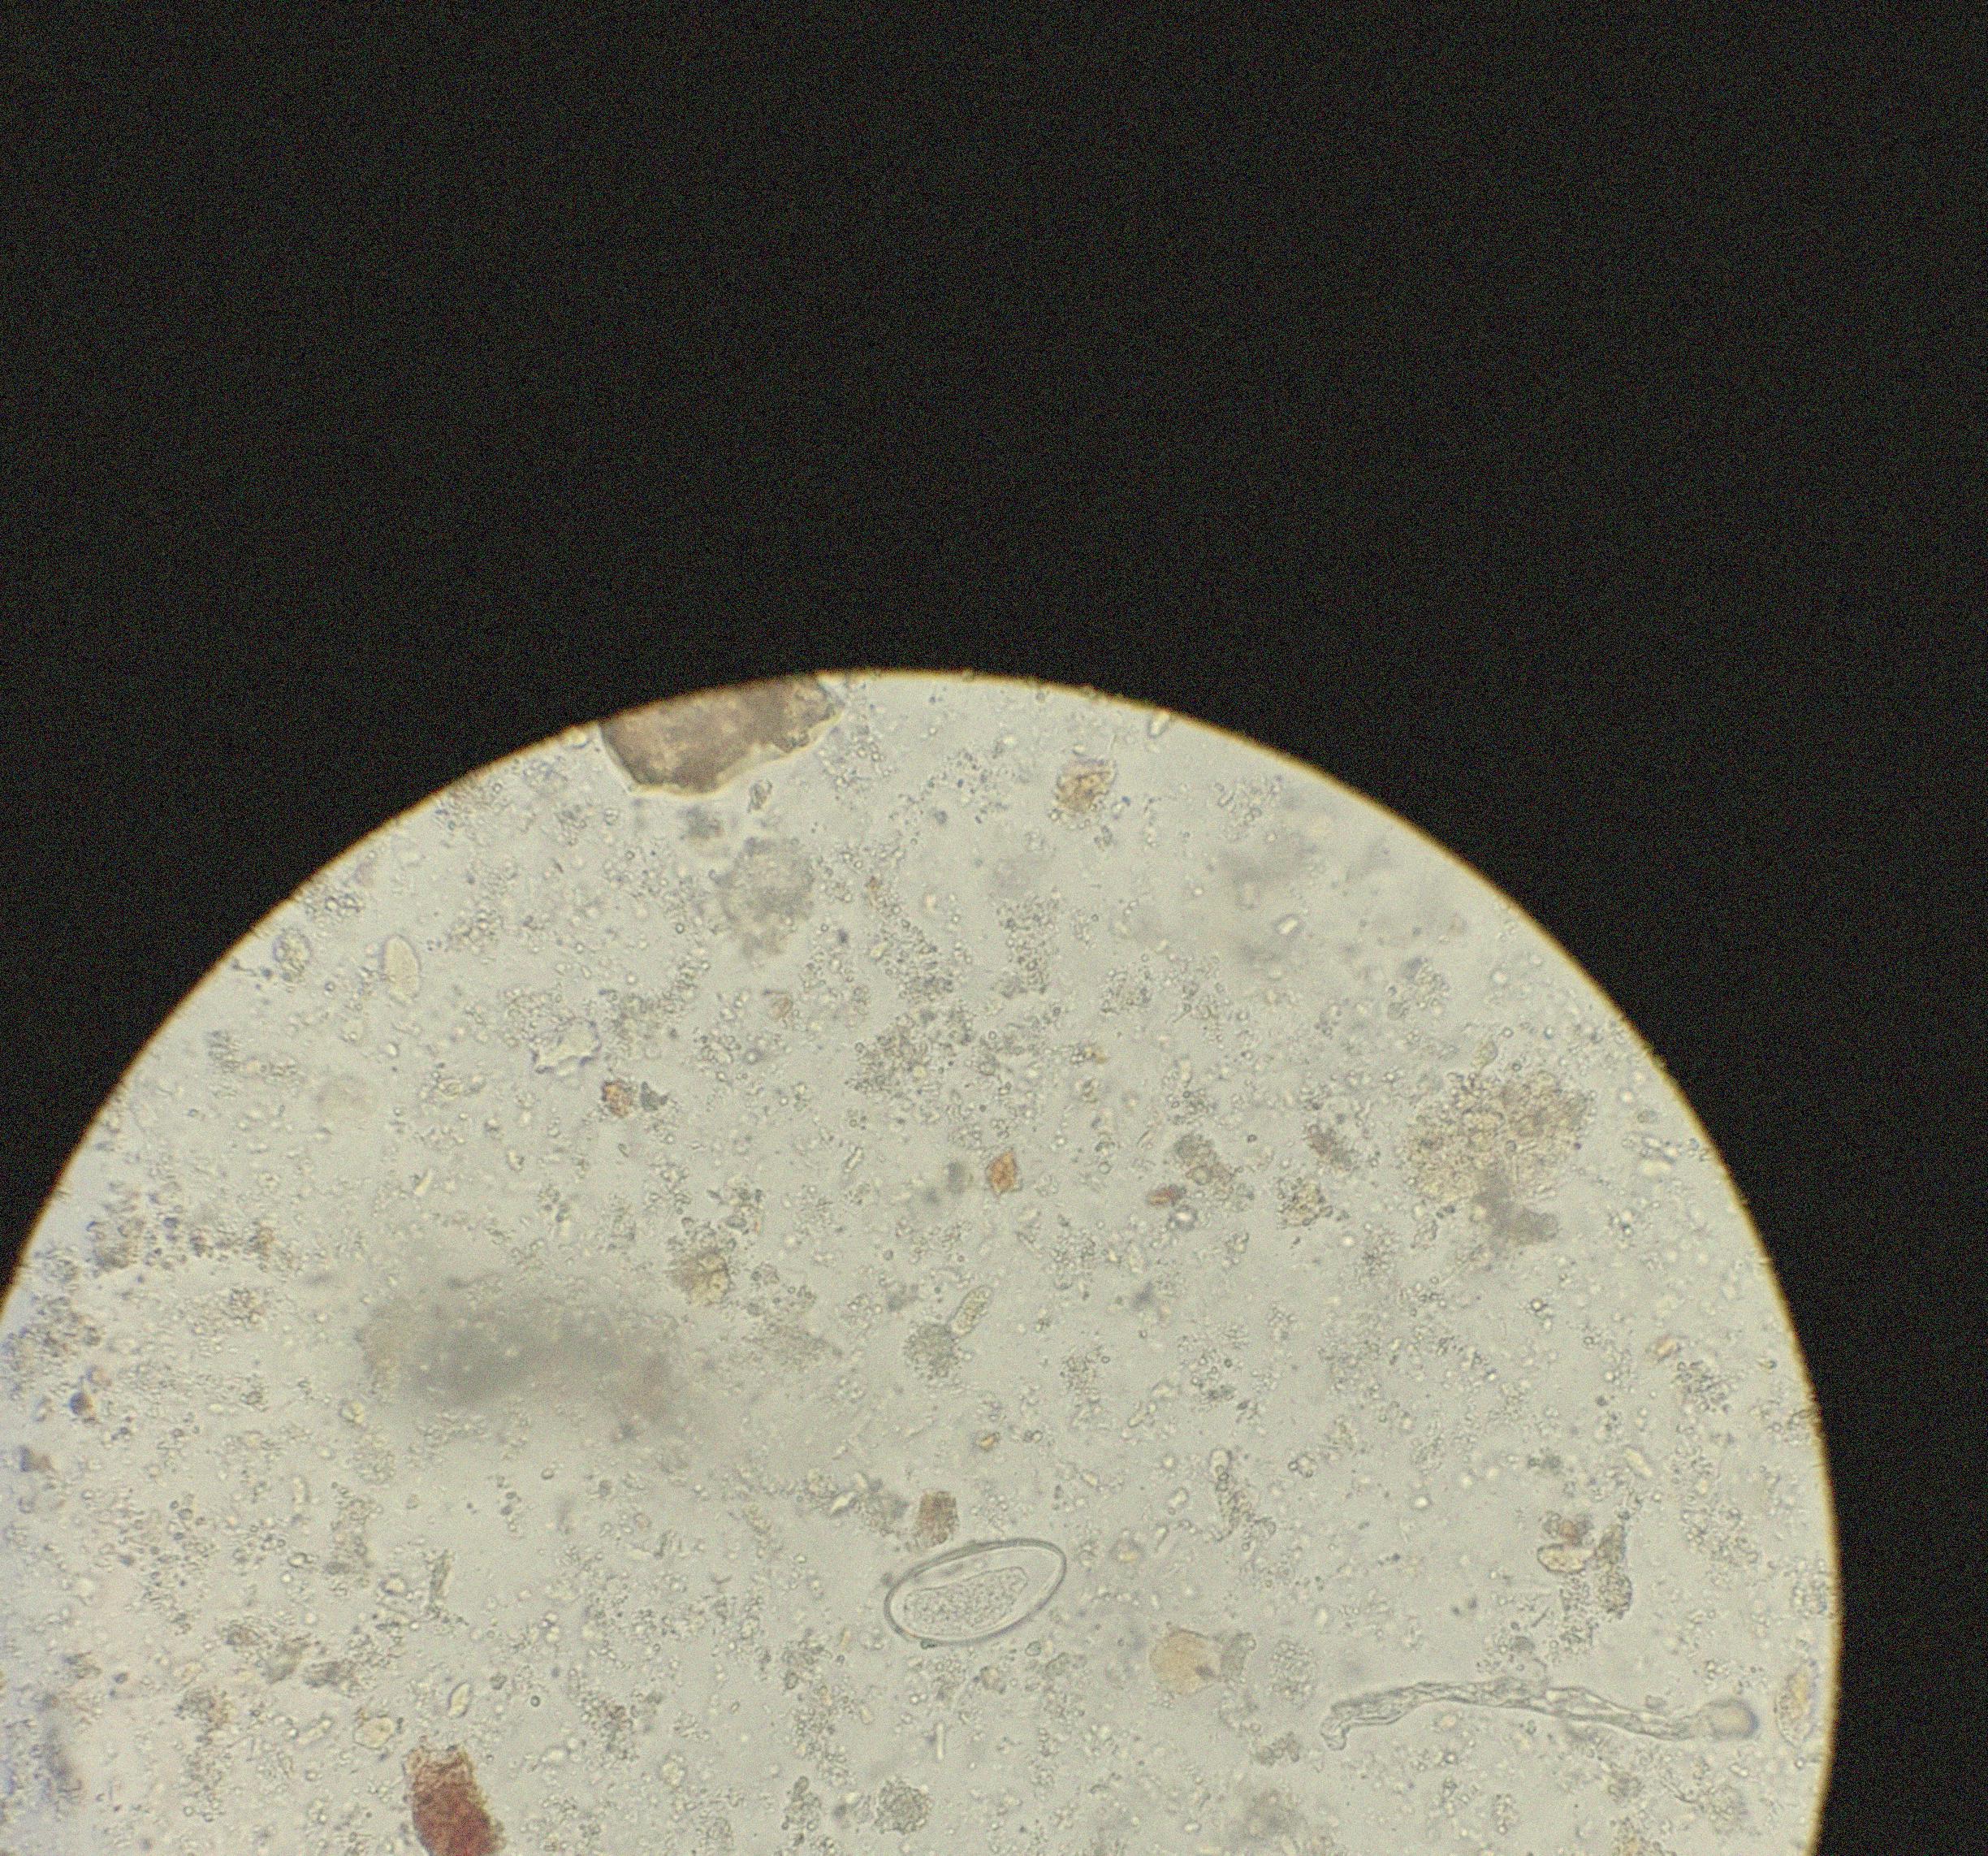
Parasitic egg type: Enterobius vermicularis